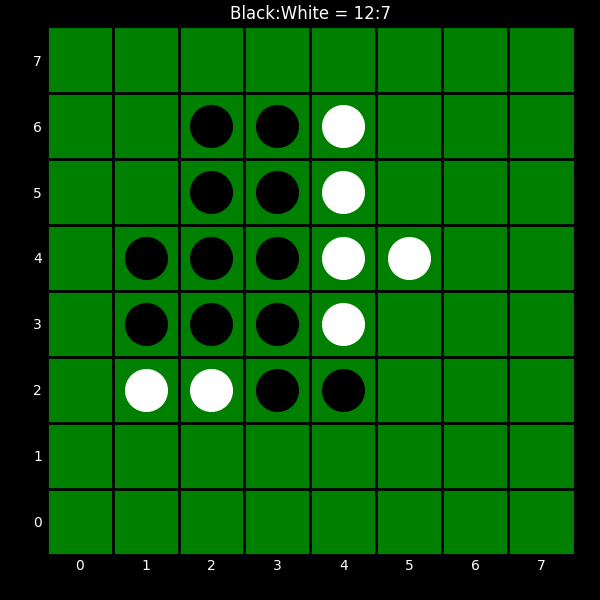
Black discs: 12
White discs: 7